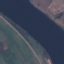
Land use / land cover: River